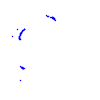
Particle: proton